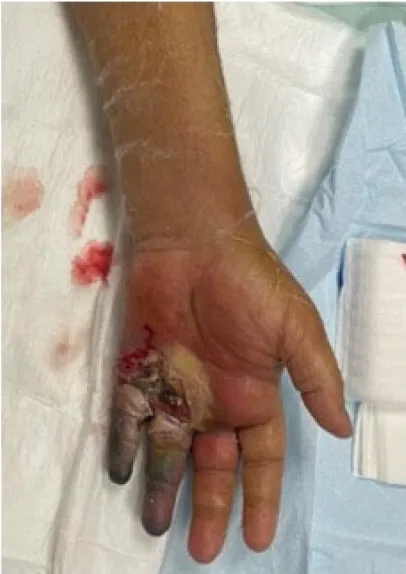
Wet gangrene of the little and ring fingers on initial presentation, with diffuse swelling reaching the palm. (B) Volar.
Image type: medical_photograph (skin_photograph)